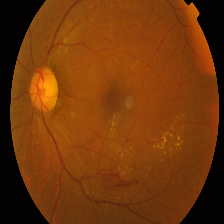
Diabetic retinopathy grade: Proliferative DR